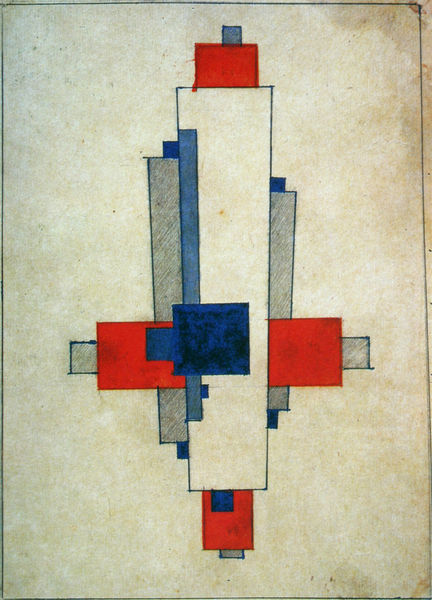
Titel: Zeichnung für ein suprematistisches Architekton
Künstler: Ilja Tschaschnik
Standort: New York
Institution: Leonard Hutton Galleries
Schlagwörter: blau, gemälde, weiß, gelb, kubismus, braun, bunt, grau, schwarz, zeichnung, gebäude, rot, architektur, gesicht, rahmen, felder, kirche, papier, moderne, russland, abstrakt, farben, fläche, flächen, modern, formen, grafik, linien, gerade, umriss, rechtecke, eckig, kreuz, rechteck, futuristisch, linie, form, schraffur, schraffiert, kunst, tinte, ecken, quadrate, rauten, quader, konstruktion, fleckig, plan, viereckig, museum, geometrie, quadrat, viereck, vierecke, moderne kunst, konstruktivismus, kubisch, got, russisch, grundriss, bauplan, winkel, übereinander, stockflecken, konstruiert, malewitsch, suprematismus, mondrian, neuartig, scriptol, sturktur, gekeuzt